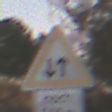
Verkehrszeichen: Gegenverkehr
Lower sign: LaengeEinerStrecke3
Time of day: SunriseSunset
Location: Outdoor (Suburban)
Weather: PartlyCloudy
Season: NotSpecified
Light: Natural